Question: My CUSTOMER table has some characters that are causing a downstream XML process to bark. It appears to be where has a two-byte character. I've reviewed this <URL>. But I'm still stuck. I notice that some characters are 2-bytes. I'm using AL32UTF8 and UTF8 character sets.
How can I find the last_names with 2 byte characters?
Is that the question I should be asking if I want find all 2-bytes characters regardless of the collation?

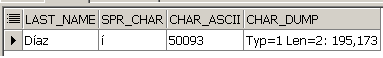
Answer: for the basic check of bytes != characters you can do something like
'''
select *
from customer
where length(last_name) != lengthb(last_name);
'''
but as NullUserException stated, depends how you really want to define special characters.